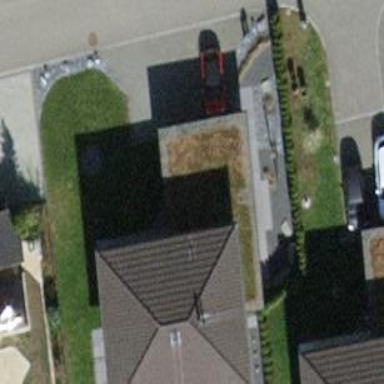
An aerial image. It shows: Garage building.